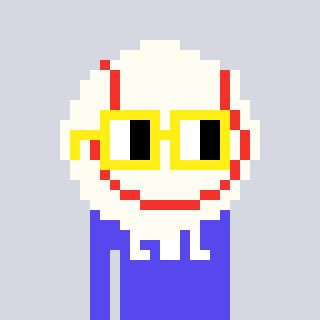
a pixel art character with square yellow glasses, a baseball ball-shaped head and a computerblue-colored body on a cool background